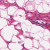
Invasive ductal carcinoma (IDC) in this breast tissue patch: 0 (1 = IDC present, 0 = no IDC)